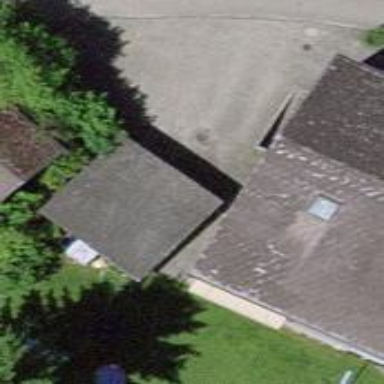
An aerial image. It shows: Garage.